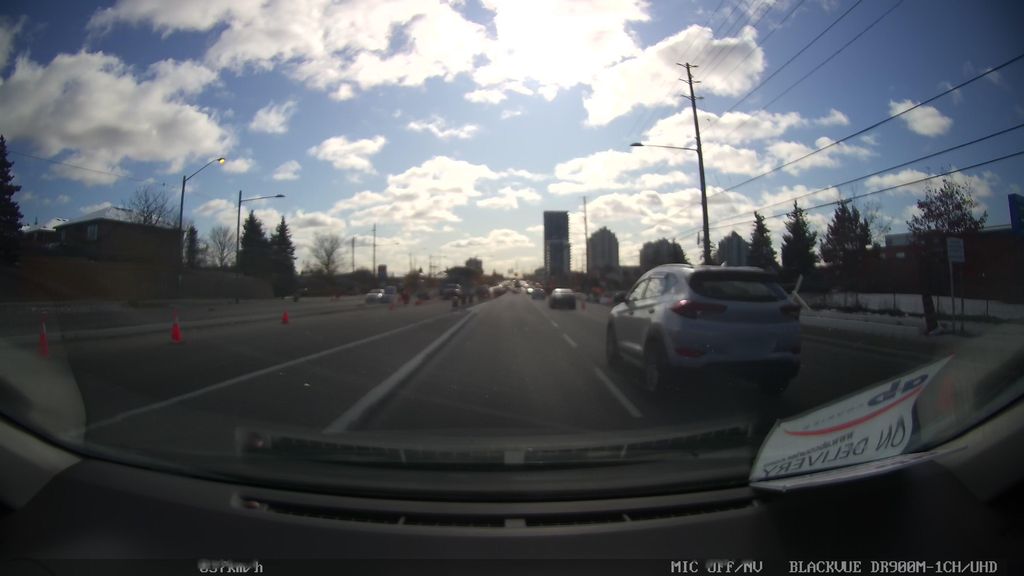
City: toronto